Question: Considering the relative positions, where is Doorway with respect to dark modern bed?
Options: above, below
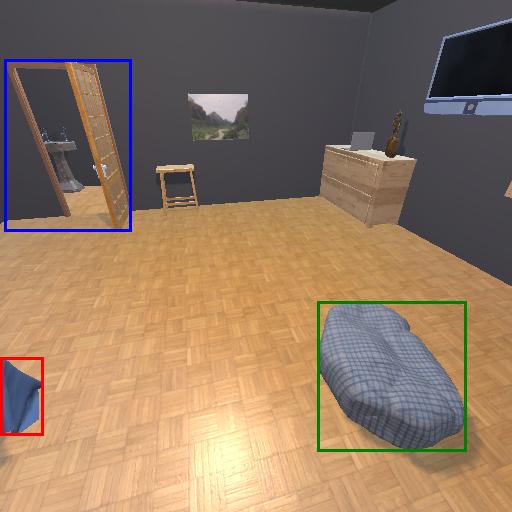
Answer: above